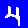
Digit: 4